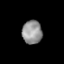
Tissue: lung
Cell type: Epithelial cells
Senescence score: 0.2225
Nuclear area (px): 460
Mean DAPI intensity: 146.322